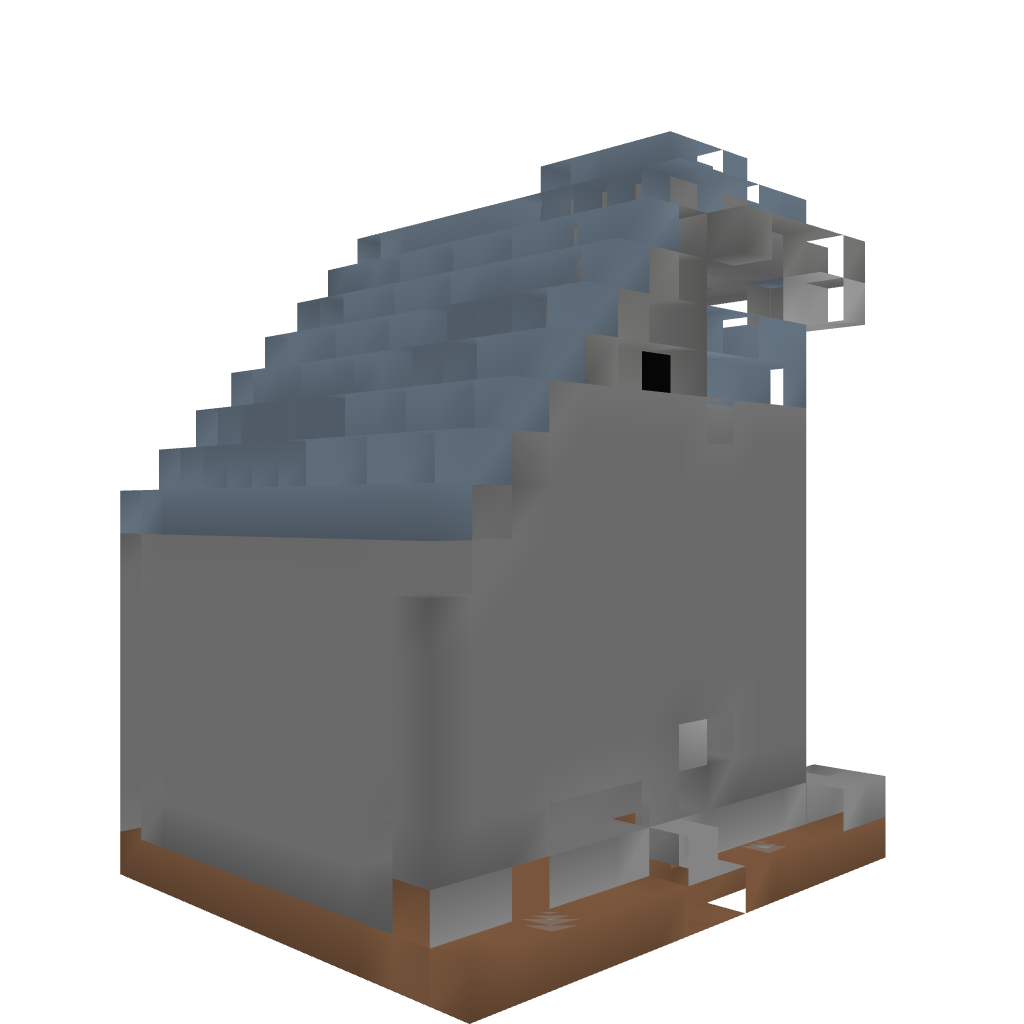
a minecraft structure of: Minecart(railess)